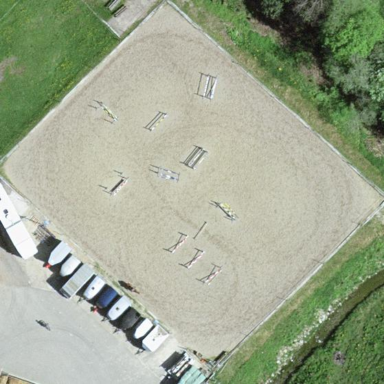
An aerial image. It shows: Paddock used for horse riding and animal keeping.